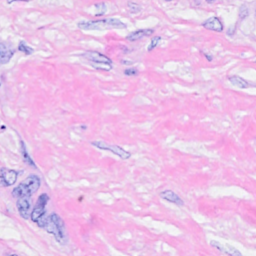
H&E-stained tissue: Breast